Question: I would really appreciate some help based on the following image:

Furthermore, I am trying to accomplish (infinite) scrolling of the green text within 'div.title-holder'. My aim is for the scrolling to begin only on and then reset on of 'div.container'. I thought this would have been a simple task with a bit of CSS and jQuery, but apparently not so. Here is my HTML, CSS and accompanying JS:
'''
<div class="container">
<div class="title-holder">
<a href="somelink.html">long text that needs to scroll</a>
</div>
<img src="someimage.jpg" />
</div>
'''
Relevant CSS:
'''
div.title-holder {
width:130px;
height:20px;
overflow:hidden;
white-space:no-wrap;
text-align:center;
}
div.title-holder a {
}
'''
jQuery JS:
'''
$('div.container').hover(
function () {
var scrollingWidth = $(this).find('div.title-holder').find('a').width();
$(this).find('div.title-holder').stop(true, true).animate({scrollLeft: scrollingWidth}, { duration: 5000, easing: 'swing' });
},
function () {
$(this).find('div.title-holder').stop(true, true).animate({scrollLeft: 0}, { duration: 5000, easing: 'swing' });
}
);
'''
Now, this works okay, except for 2 problems:
1. It does not scroll infinitely, and
2. The scroll action is very very jumpy/jittery
I really do hope that someone has had a similar requirement in the past and can shed some light on this matter for me.
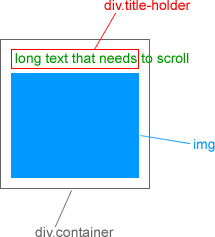
Answer: I prefer using setInterval. Maybe this <URL> will help.